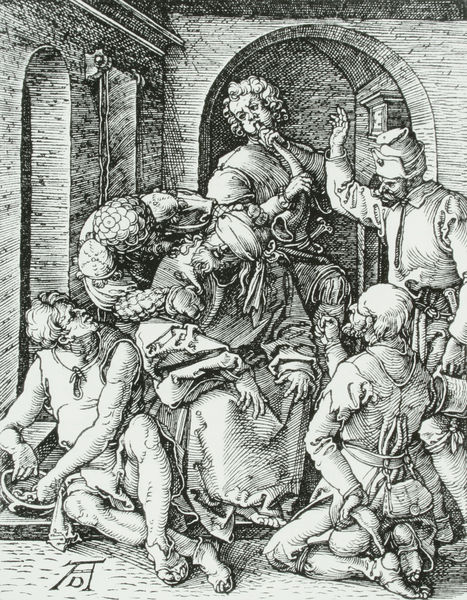
Titel: Kleine Passion - Die Verspottung Christi
Künstler: Albrecht Dürer
Standort: viele Standorte
Institution: Seriendruck
Schlagwörter: akt, dunkel, fuß, gruppe, hand, kampf, mann, schatten, weiß, menschen, sitzen, frau, grau, hell, hintergrund, hut, licht, männer, raum, schwarz, säule, tür, zeichnung, haus, tuch, gesellschaft, leute, menge, bart, hemd, mütze, wand, architektur, arm, augen, falten, gesicht, kleidung, mensch, stein, steine, horn, hände, innenraum, instrument, signatur, gewand, interieur, sitzend, gewänder, personen, musik, musiker, gebeugt, renaissance, schuppen, deutschland, füße, holzschnitt, papier, bogen, grafik, schattierung, hof, figuren, rundbogen, treppe, soldaten, yeux, handtuch, stufe, faltenwurf, ad, knie, geneigt, tor, bögen, eingang, keller, nische, gewölbe, blind, blinder, torbogen, druck, druckgrafik, hochdruck, monogramm, schraffur, holzstich, radierung, stich, gefangen, schwert, knien, schlag, schläge, soldat, bürger, holzdruck, beutel, tasche, ritter, rüstung, stift, arkaden, flöte, sims, verzweiflung, schoss, christus, jesus, gut, qual, dramatisch, kniend, knieen, binde, gebunden, heiliger, ritterrüstung, dürer, napf, posaune, gefangener, kupferstich, verbunden, theatralisch, drama, blasen, main, verzweifelt, spass, augenbinde, torbögen, architecture, trompete, rollo, martyrium, hauen, albrecht, albrecht dürer, hämde, musikanten, folter, passion, kniet, durer, qualen, pied, götzen, geisselung, schergen, schlage, voûte, kunpferstich, radiert, verhöhnung christi, augen verbunden, corne, vieillards, taxhe2